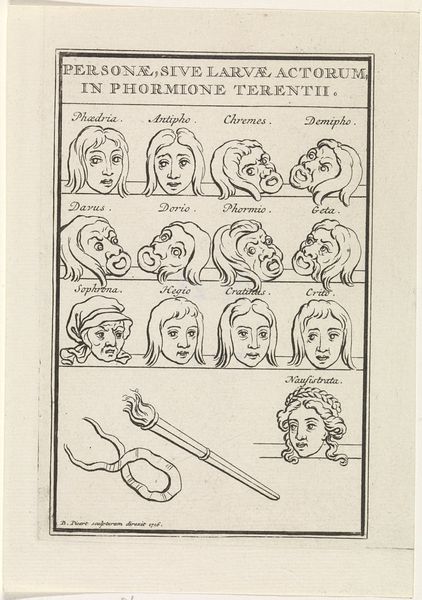
Titel: Maskers van personages uit de komedie Phormio van Terentius
Künstler: Bernard Picart
Standort: Amsterdam
Institution: Rijksmuseum
Schlagwörter: kopf, frauen, haar, köpfe, mund, gesichter, augen, ausdruck, zopf, medizin, namen, fackel, masken, pathologie, trentii